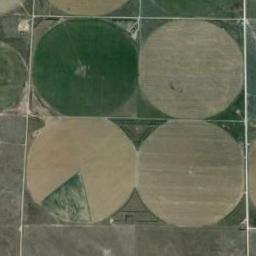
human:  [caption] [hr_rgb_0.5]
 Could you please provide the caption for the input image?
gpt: There are some bare circle farmland and green circle farmland .

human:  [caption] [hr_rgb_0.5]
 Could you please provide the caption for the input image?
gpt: Several khaki circular farmlands and a green circular farmlands are neatly arranged on the wasteland .

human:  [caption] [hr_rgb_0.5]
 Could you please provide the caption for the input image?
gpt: Four neatly arranged green and tan mixed circular farmlands with incomplete gardens .

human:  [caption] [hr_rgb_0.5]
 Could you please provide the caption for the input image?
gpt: Each circular field is surrounded by a square .

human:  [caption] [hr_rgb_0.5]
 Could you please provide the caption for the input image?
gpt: There are four circular farmlands of the same size .